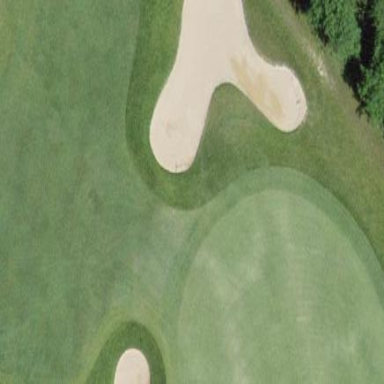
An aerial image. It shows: Golf bunker.